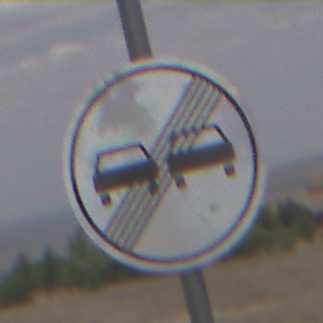
Verkehrszeichen: EndeUeberholverbot
Umgebung: Outdoor, Nature
Tageszeit: Midday
Wetter: PartlyCloudy
Licht: Natural
Jahreszeit: NotSpecified
Kontrast: HighContrast